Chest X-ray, PA view. Patient: 69 years old, sex M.
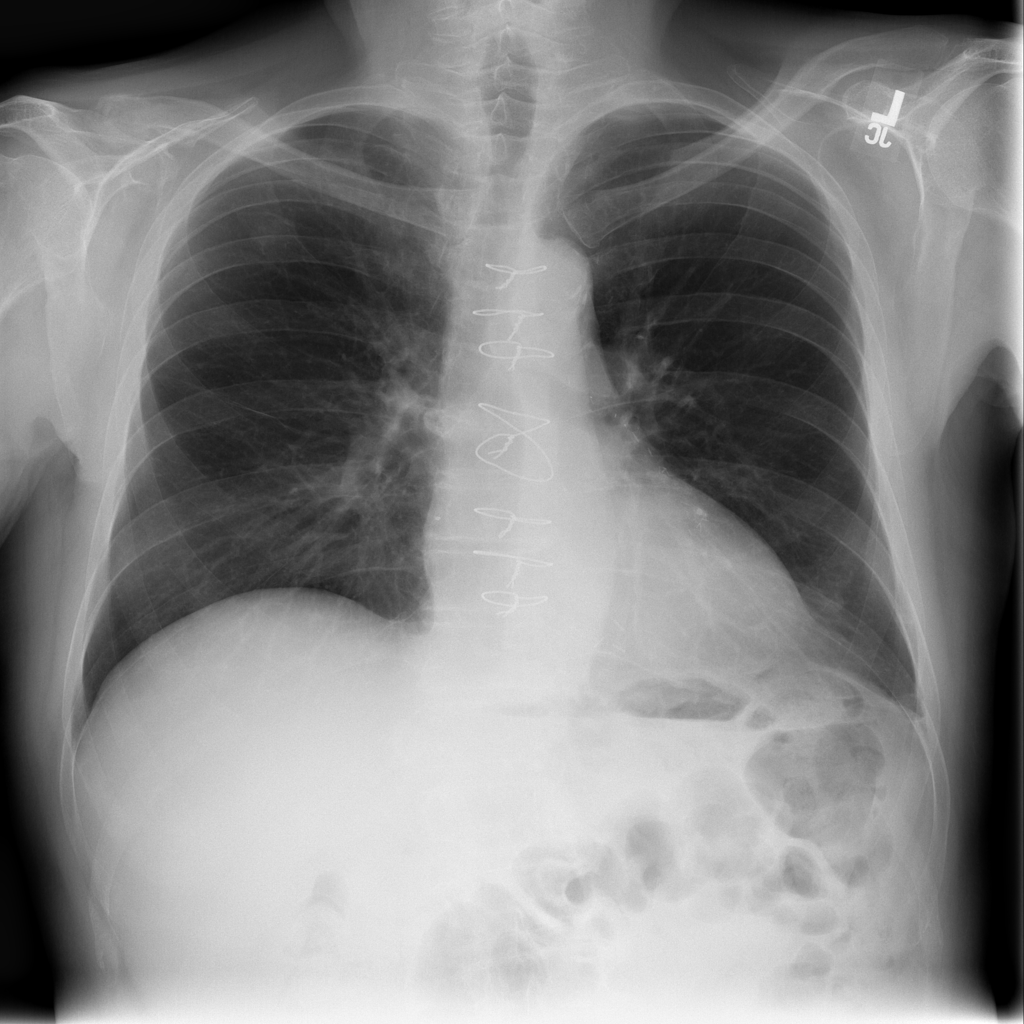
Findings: No Finding